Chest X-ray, PA view. Patient: 31 years old, sex M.
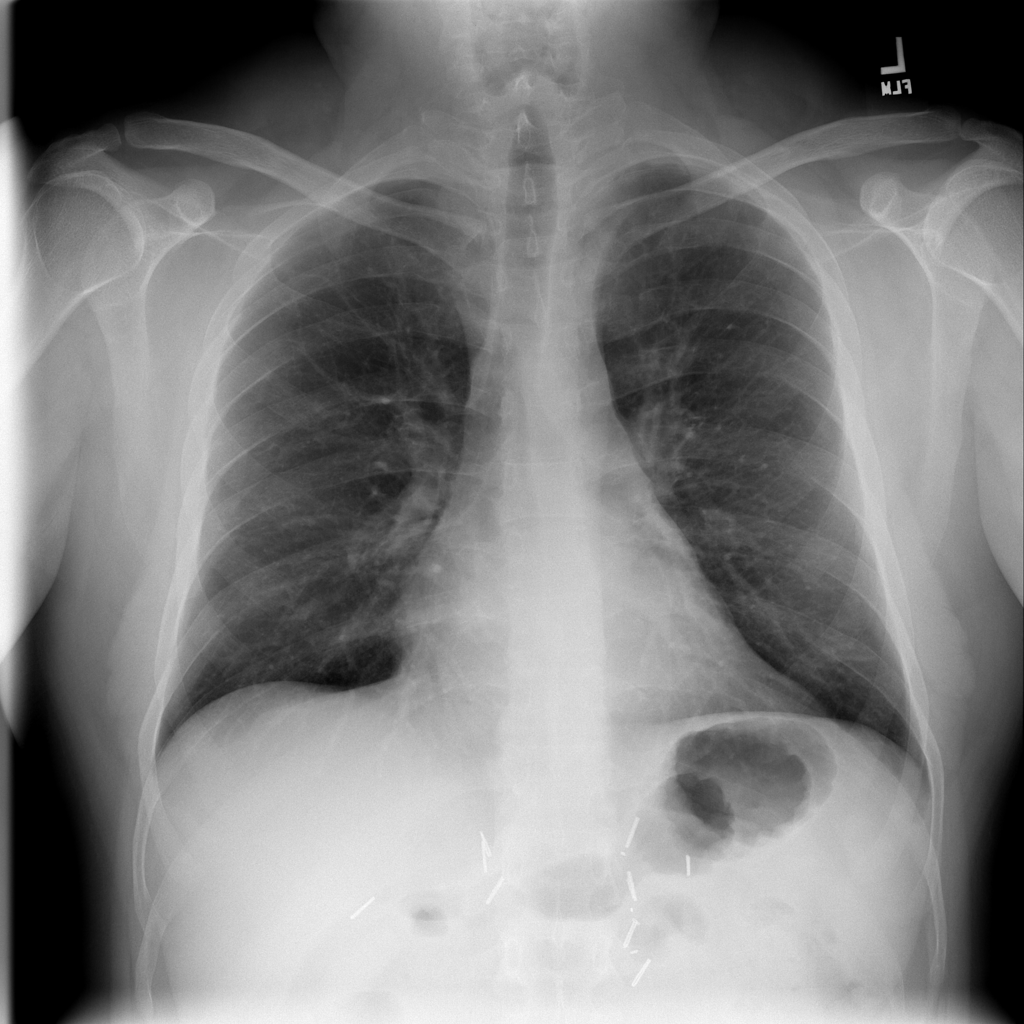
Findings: No Finding